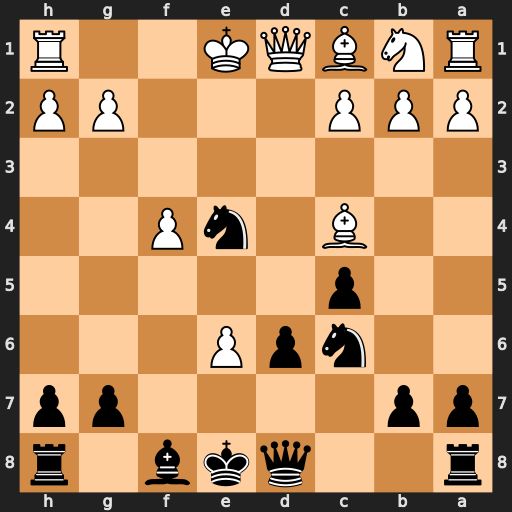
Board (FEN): r2qkb1r/pp4pp/2npP3/2p5/2B1nP2/8/PPP3PP/RNBQK2R
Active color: b
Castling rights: KQkq
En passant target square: -
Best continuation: Qh4+ g3 Nxg3 hxg3 Qxh1+